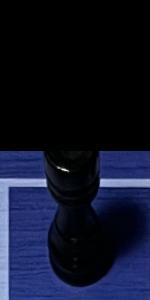
Label: Rook_Black